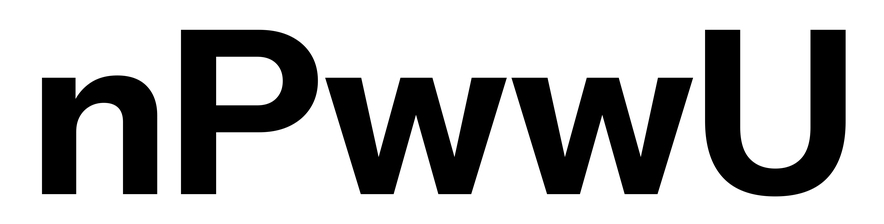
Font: InstrumentSans_Bold